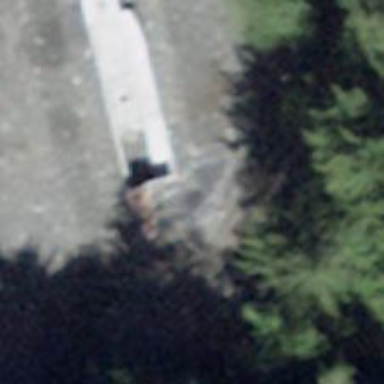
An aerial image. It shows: Lift gate barrier.